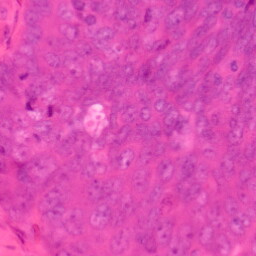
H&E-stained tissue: Colon